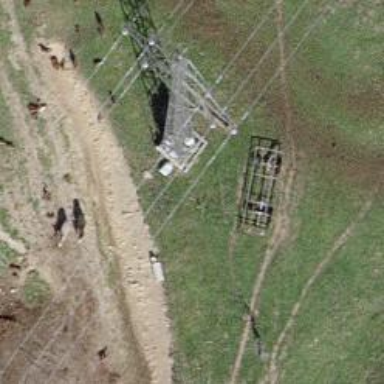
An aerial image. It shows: Power tower.